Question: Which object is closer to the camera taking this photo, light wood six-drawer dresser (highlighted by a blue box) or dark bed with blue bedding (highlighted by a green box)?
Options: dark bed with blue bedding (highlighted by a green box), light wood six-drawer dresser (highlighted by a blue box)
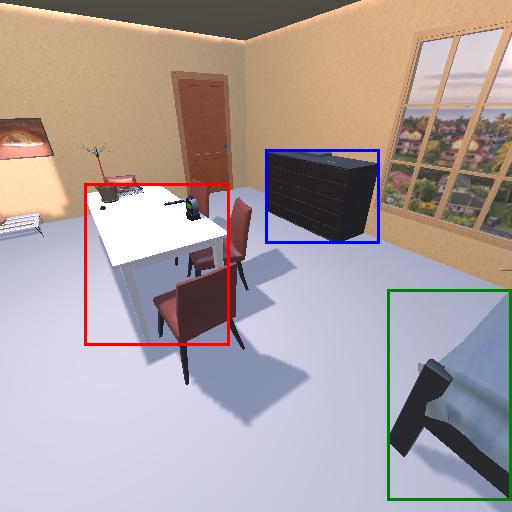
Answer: dark bed with blue bedding (highlighted by a green box)